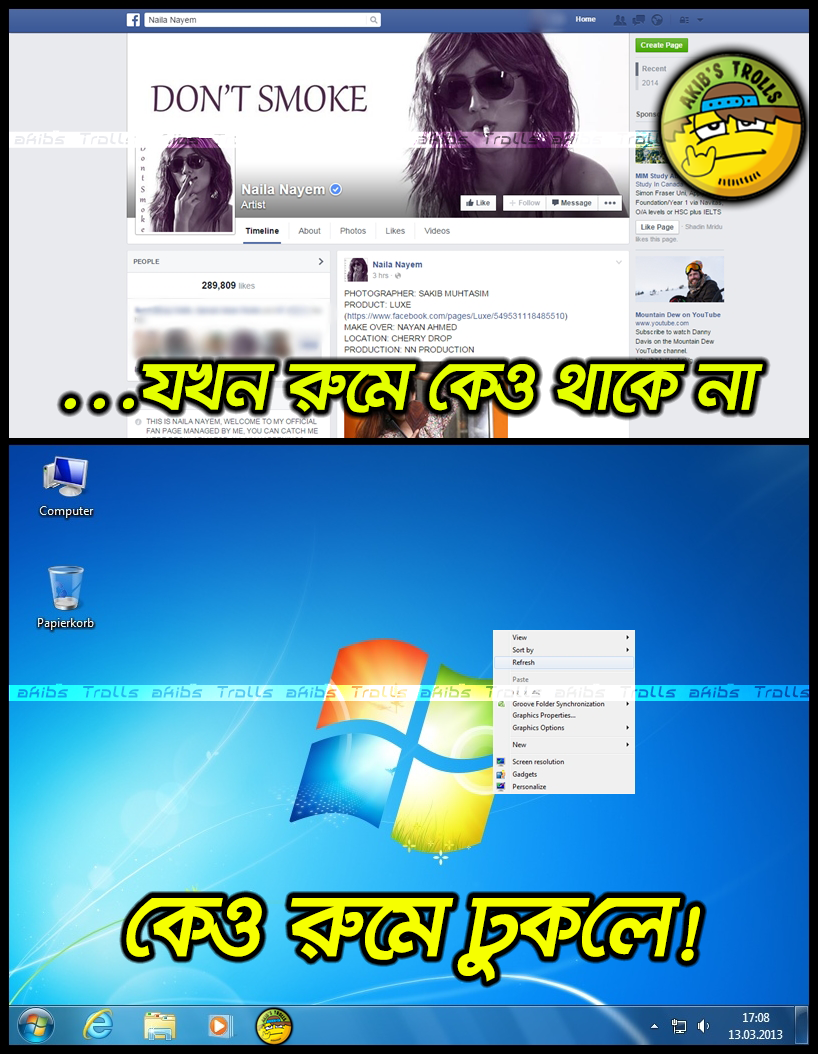
Caption: যখন রুমে কেও থাকে না কেও রুমে ঢুকলে!
Label: non-hate